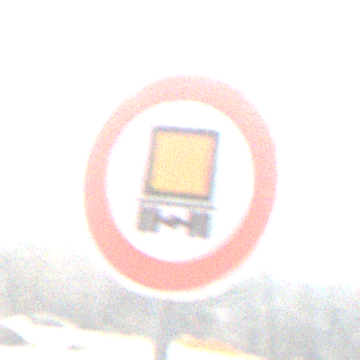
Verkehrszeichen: VerbotKennzeichnungspflichtigeKraftfahrzeugeGefaehrlicheGueter
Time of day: MorningAfternoon
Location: Outdoor (Suburban)
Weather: PartlyCloudy
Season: NotSpecified
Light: Natural